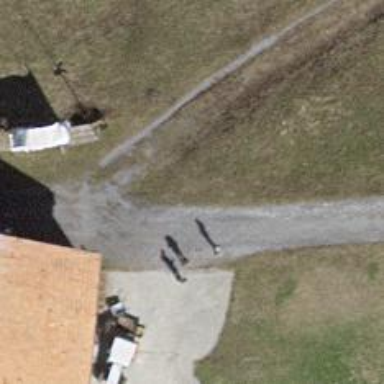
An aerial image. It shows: Driveway with gravel surface.